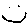
Label: smiley face